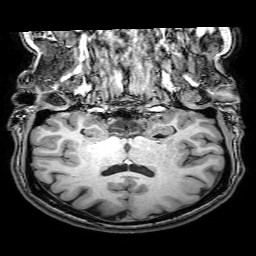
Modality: T1w
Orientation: sagittal
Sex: female
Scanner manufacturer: philips
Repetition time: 0.0082 s
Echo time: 0.00377 s